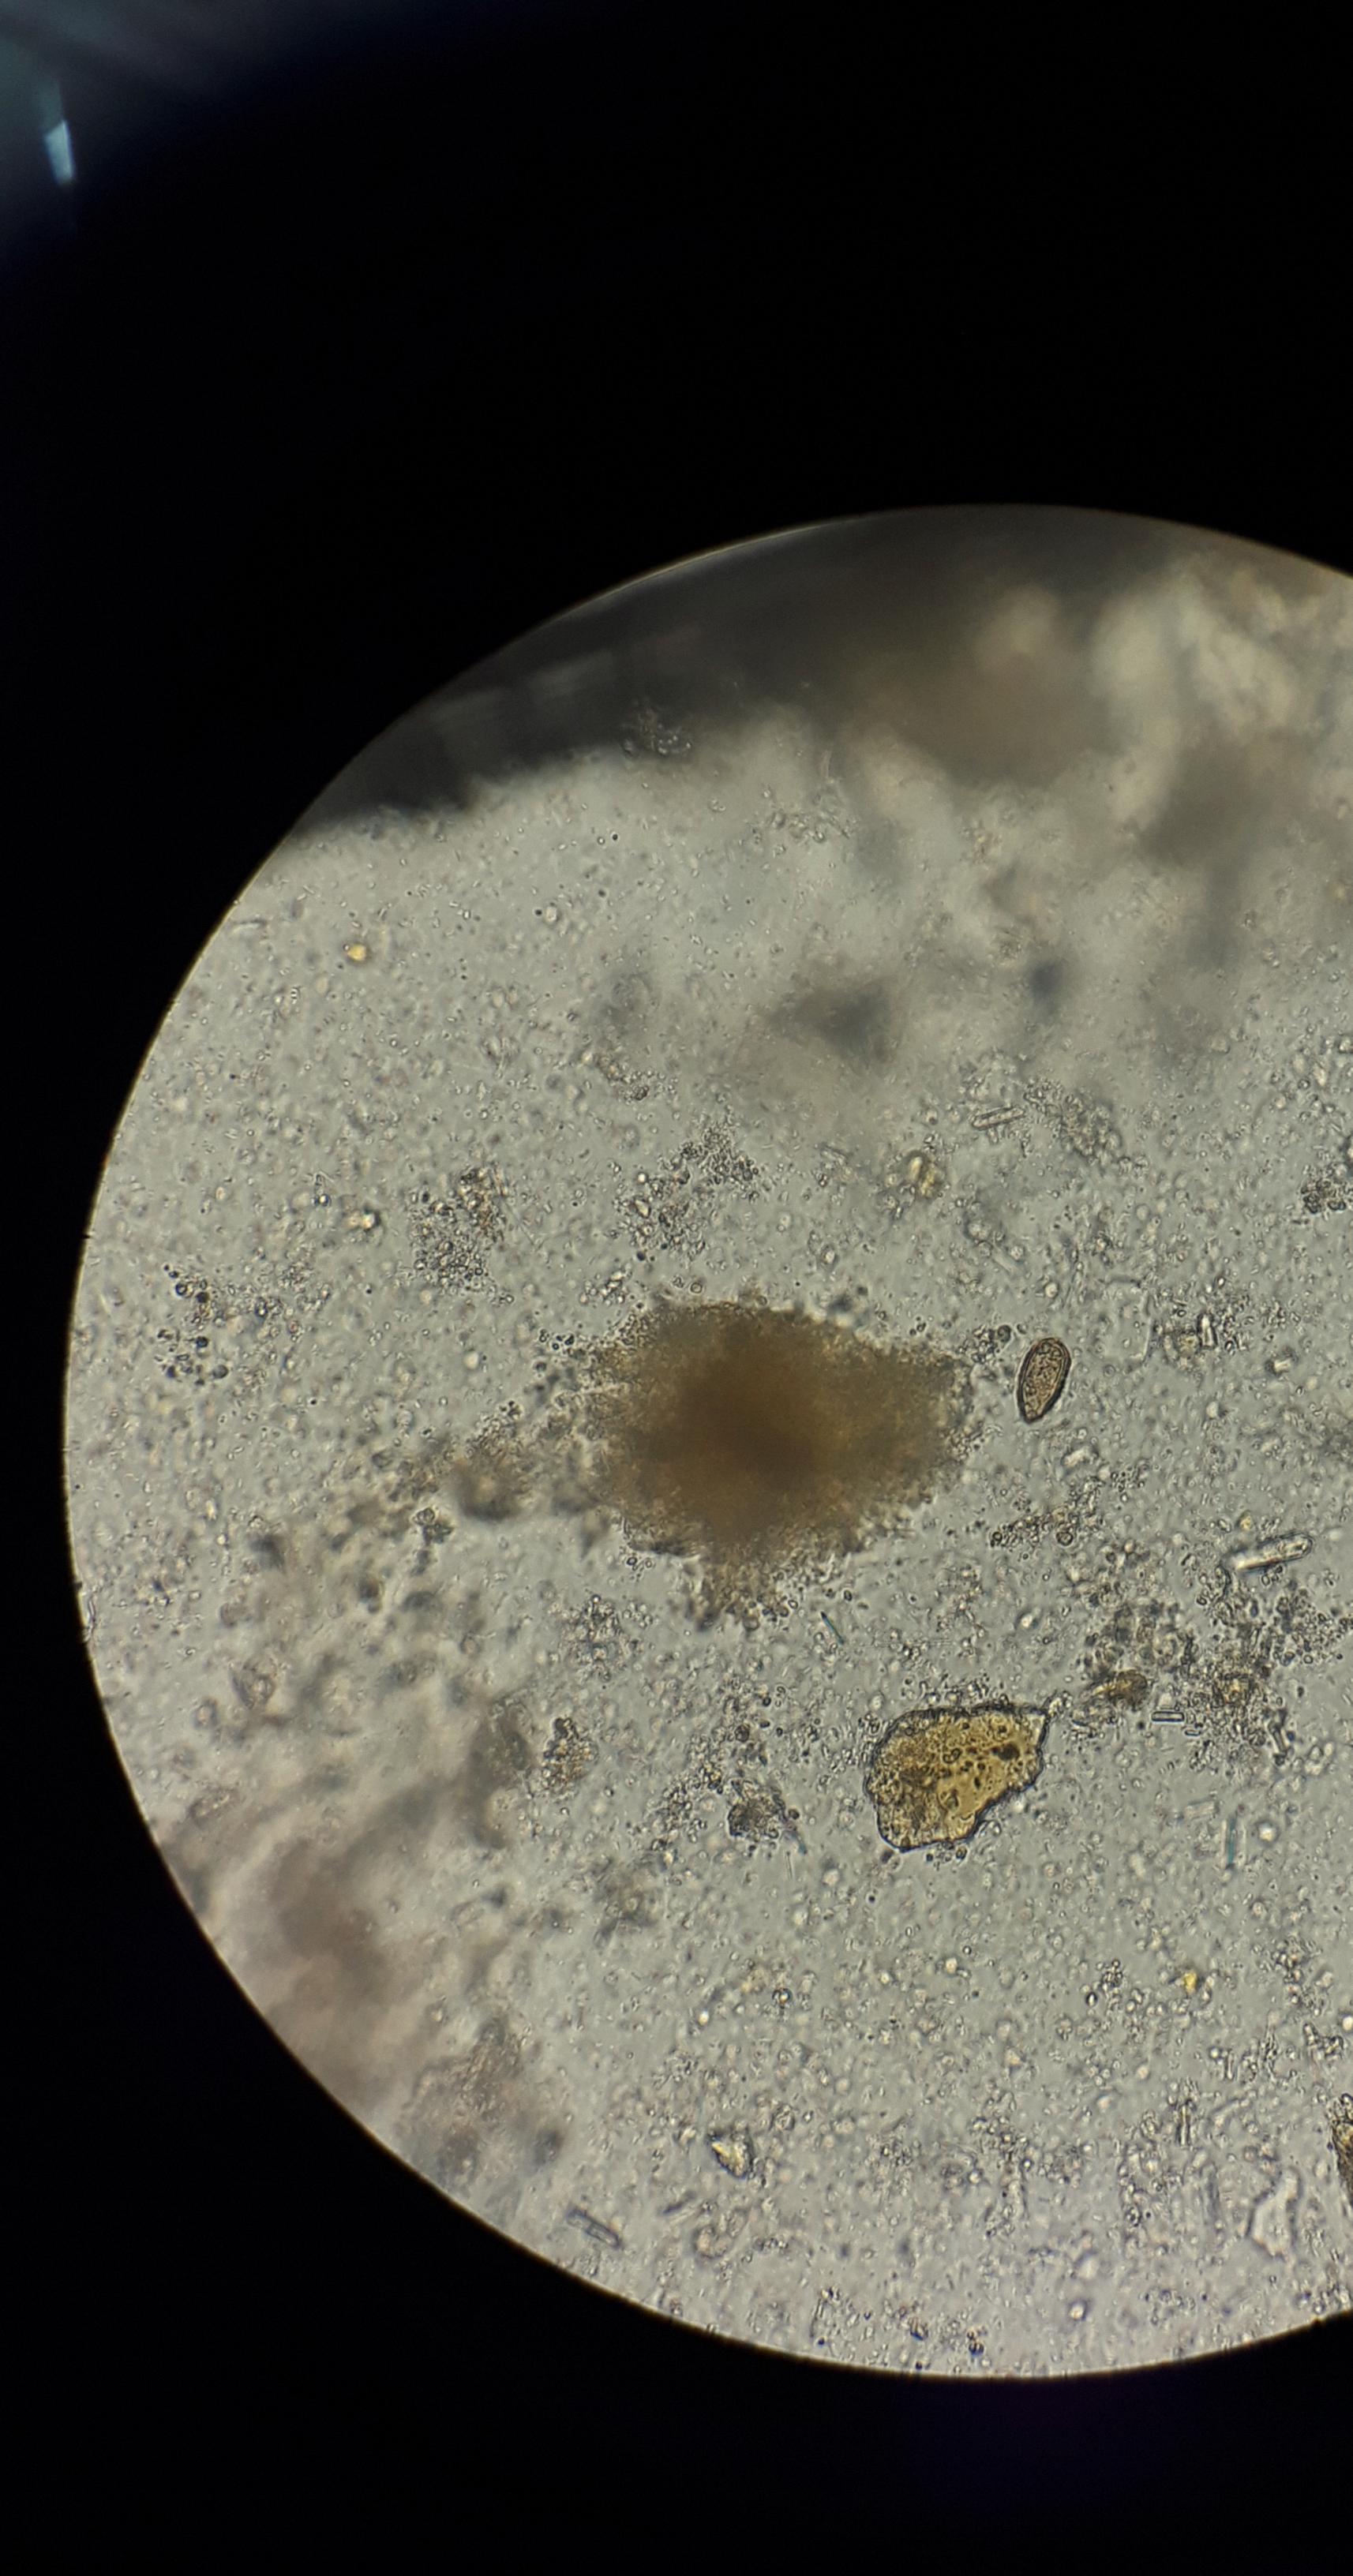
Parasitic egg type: Opisthorchis viverrine